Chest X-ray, PA view. Patient: 20 years old, sex F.
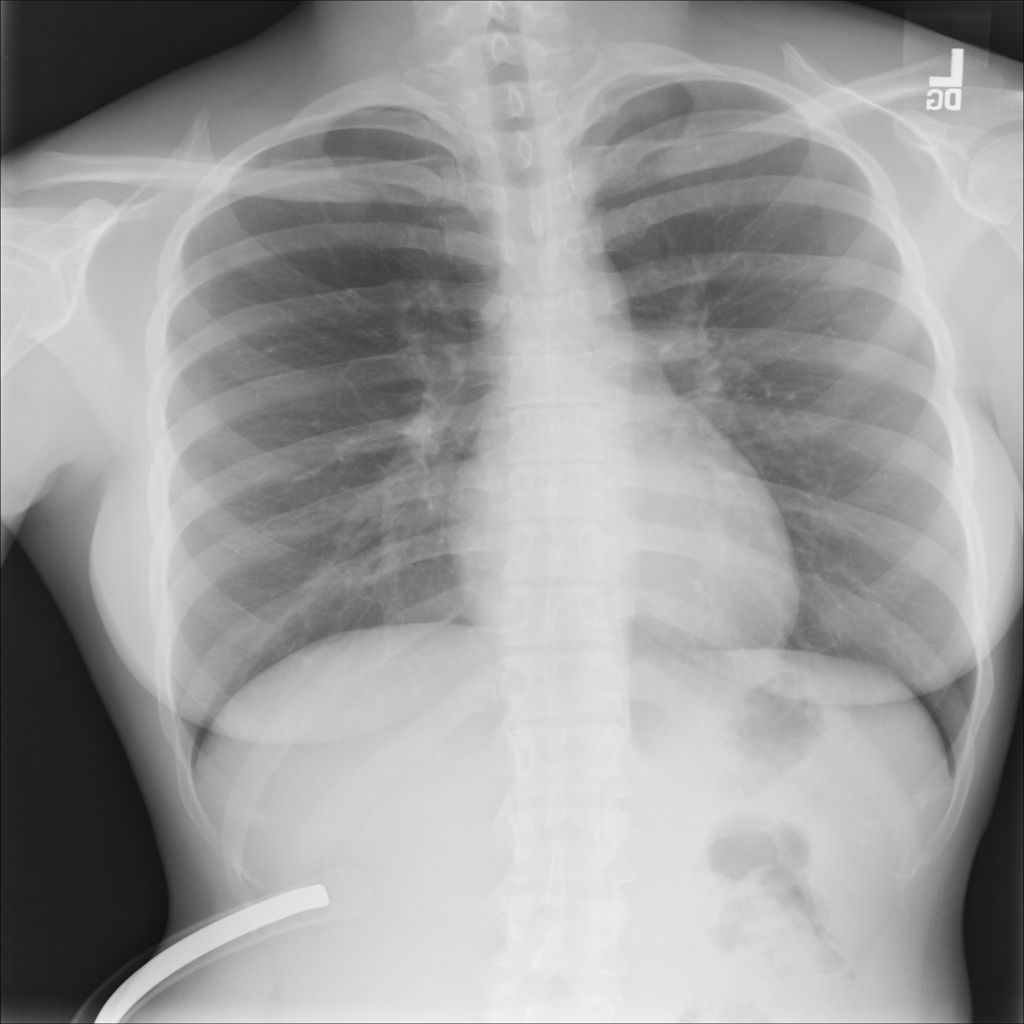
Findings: No Finding